Question: I am trying to sign my Android app so I can release it in Market. When I generate the keystore, I get an access denied error. How do I fix this?

This is what I've been trying to do:
1. Right click project in Eclipse Helios.
2. Android Tools > Export Signed Application Package.
3. Click next.
4. I check "Create new keystore" and realize it does nothing to help me. It still asks for the location of keystore. So I decide to do it the hard way.
5. Turned off read-only access on C:\Program Files\Java\jdk1.6.0_25in and granted the CREATOR OWNER group full control of the folder.
6. Open command line on Windows 7 64-bit.
7. Traverse to C:\Program Files\Java\jdk1.6.0_25in.
8. Run keytool.
9. Got an access denied error.
.
'''
C:\Program Files\Java\jdk1.6.0_25in>keytool -genkey -v -alias company -keyalg R
SA -keysize 2048 -validity 10000 -keystore company.keystore
Enter keystore password:
Re-enter new password:
What is your first and last name?
[Unknown]: John Smith
What is the name of your organizational unit?
[Unknown]: Android
What is the name of your organization?
[Unknown]: Company
What is the name of your City or Locality?
[Unknown]: Albany
What is the name of your State or Province?
[Unknown]: NY
What is the two-letter country code for this unit?
[Unknown]: US
Is CN=John Smith, OU=Android, O=Company, L=Albany, ST=NY, C=US correct?
[no]: yes
Generating 2,048 bit RSA key pair and self-signed certificate (SHA1withRSA) with
a validity of 10,000 days
for: CN=John Smith, OU=Android, O=Company, L=Albany, ST=NY, C=US
Enter key password for <veetle>
(RETURN if same as keystore password):
Re-enter new password:
[Storing company.keystore]
keytool error: java.io.FileNotFoundException: veetle.keystore (Access is denied)
java.io.FileNotFoundException: veetle.keystore (Access is denied)
at java.io.FileOutputStream.open(Native Method)
at java.io.FileOutputStream.<init>(FileOutputStream.java:194)
at java.io.FileOutputStream.<init>(FileOutputStream.java:84)
at sun.security.tools.KeyTool.doCommands(KeyTool.java:902)
at sun.security.tools.KeyTool.run(KeyTool.java:172)
at sun.security.tools.KeyTool.main(KeyTool.java:166)
'''
# Edit:
Everytime I check the folder permissions, I see that it has reverted back to read-only. There were no errors whenever I turned off read-only.
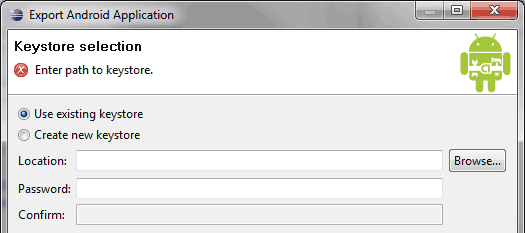
Answer: It does help you. You have to specify the location of the file that be generated. For example specify